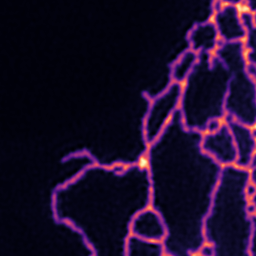
Label: Super-resolution ER image